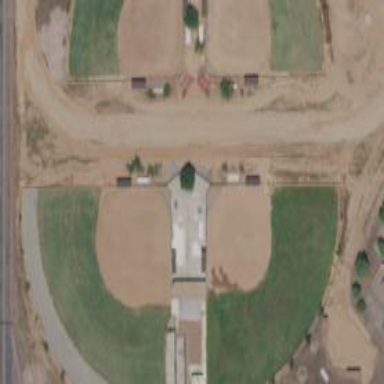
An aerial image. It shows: Baseball pitch for leisure and sports activities.